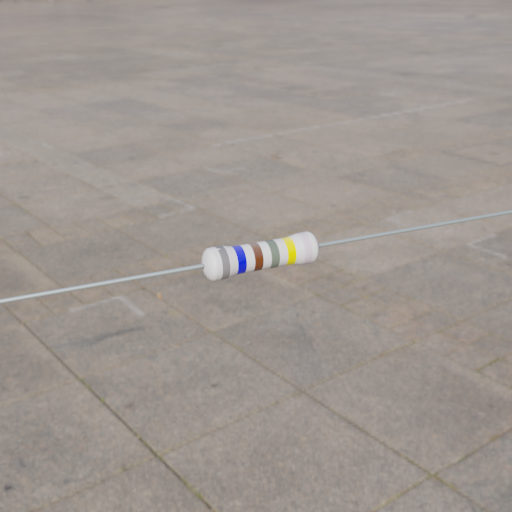
Resistor colour bands (in order): gray, blue, brown, gray, yellow, silver